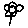
Label: flower